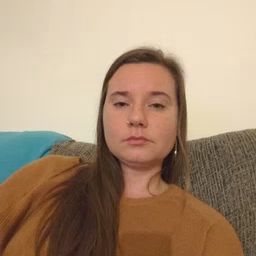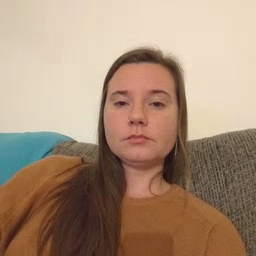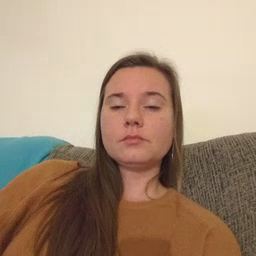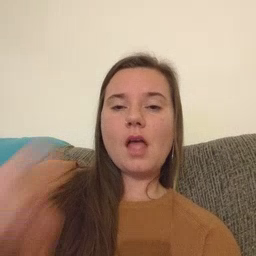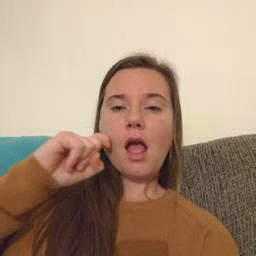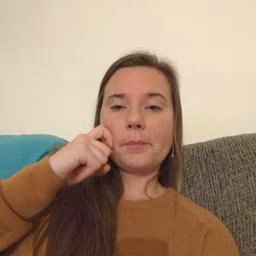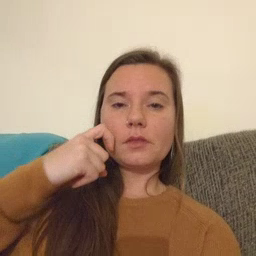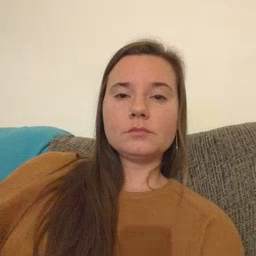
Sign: apple